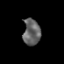
Tissue: prostate
Cell type: T cells
Senescence score: 0.3474
Nuclear area (px): 448
Mean DAPI intensity: 98.583